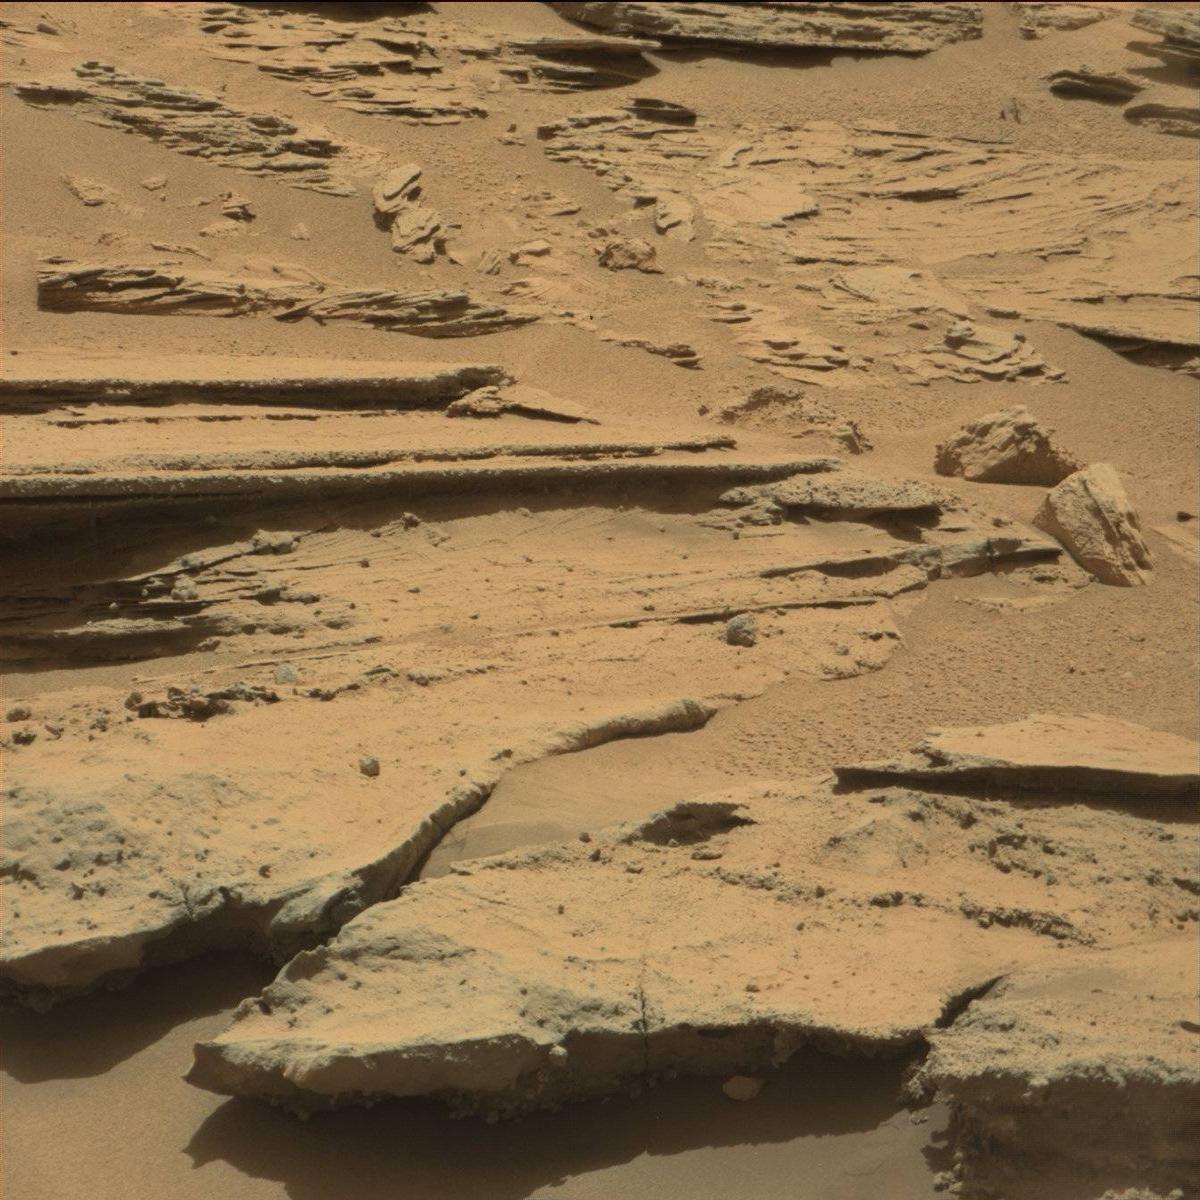
Terrain classes present: Bedrock, Sand / Soil